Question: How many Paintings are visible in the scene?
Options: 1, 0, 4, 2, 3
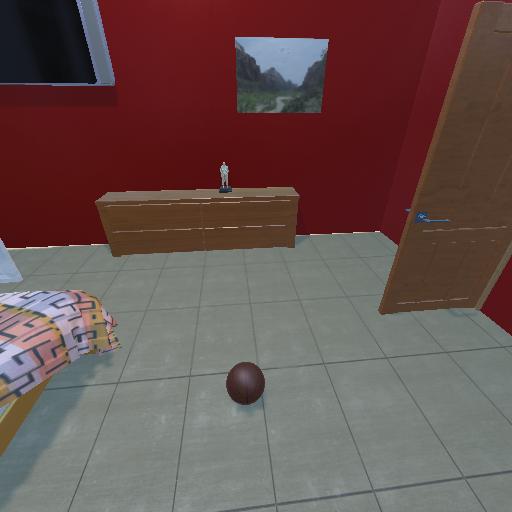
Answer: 1